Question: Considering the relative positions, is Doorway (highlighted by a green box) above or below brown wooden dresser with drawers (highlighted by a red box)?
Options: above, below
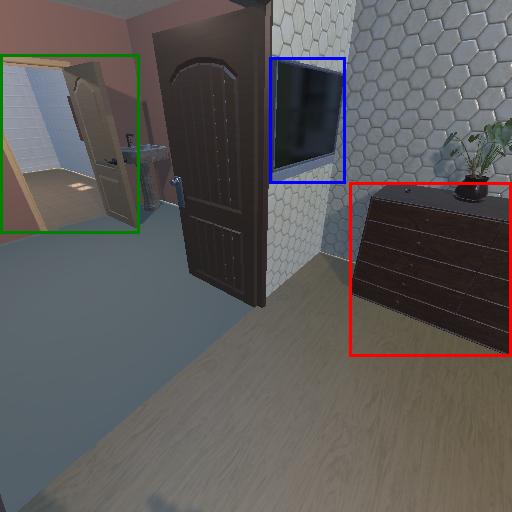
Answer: above